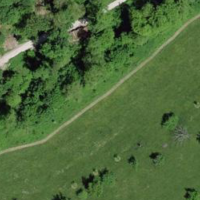
EUNIS habitat code: 25
Species observed at this site:
Galium aparine